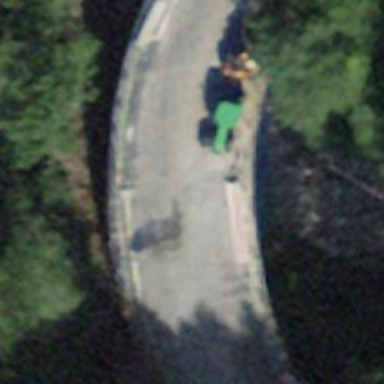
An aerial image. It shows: Track road on bridge with grade 1 tracktype.